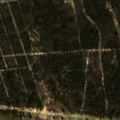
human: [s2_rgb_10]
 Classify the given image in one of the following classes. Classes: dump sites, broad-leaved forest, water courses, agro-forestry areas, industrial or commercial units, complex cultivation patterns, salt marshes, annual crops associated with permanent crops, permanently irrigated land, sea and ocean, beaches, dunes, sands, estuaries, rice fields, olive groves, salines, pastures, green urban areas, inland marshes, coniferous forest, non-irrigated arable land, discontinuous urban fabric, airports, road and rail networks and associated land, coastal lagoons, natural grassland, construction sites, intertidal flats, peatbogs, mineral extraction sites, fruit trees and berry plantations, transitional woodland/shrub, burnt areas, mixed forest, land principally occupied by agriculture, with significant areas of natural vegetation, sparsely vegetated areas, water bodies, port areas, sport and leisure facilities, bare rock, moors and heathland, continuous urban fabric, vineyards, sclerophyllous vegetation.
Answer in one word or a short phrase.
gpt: pastures, broad-leaved forest, coniferous forest, transitional woodland/shrub